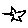
Label: star